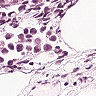
Metastatic tissue present: yes